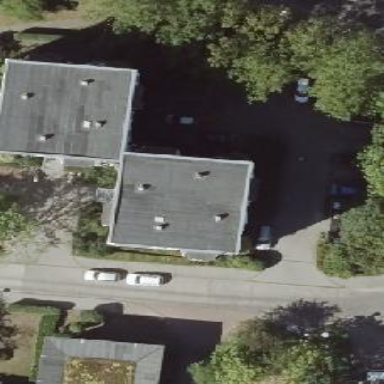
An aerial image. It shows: Building with apartments and flat roof.